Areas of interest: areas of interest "Commercial service"
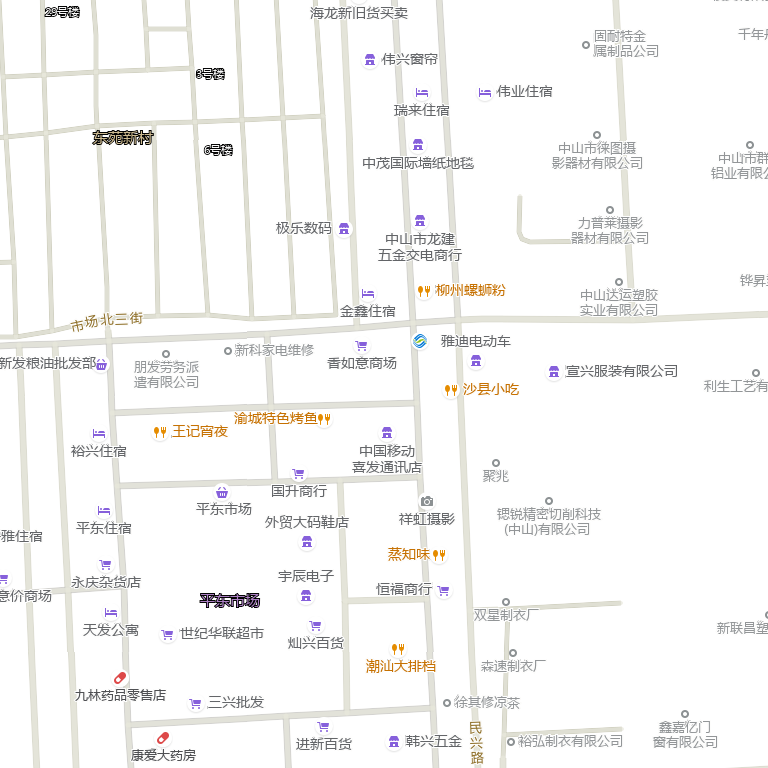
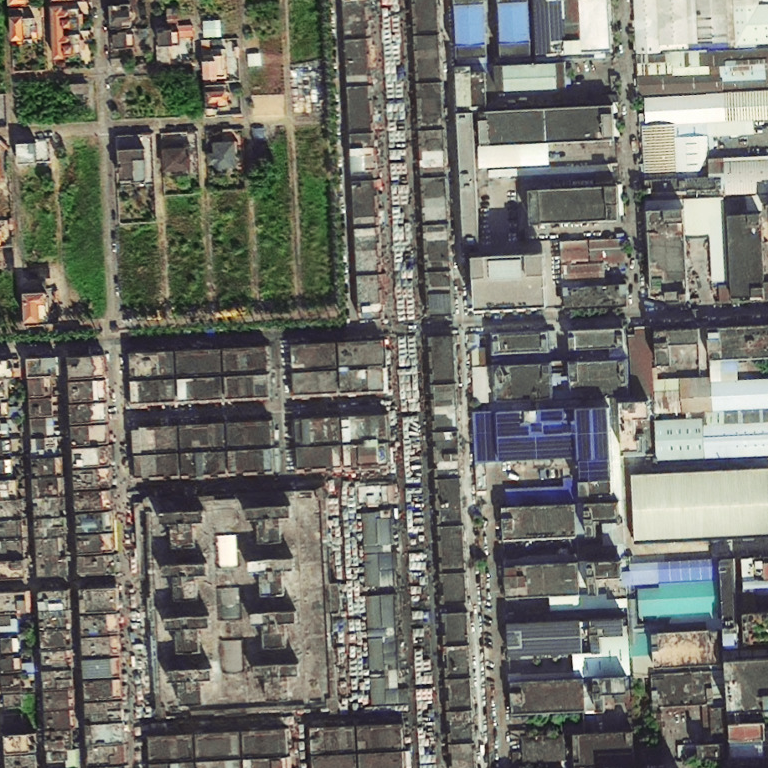